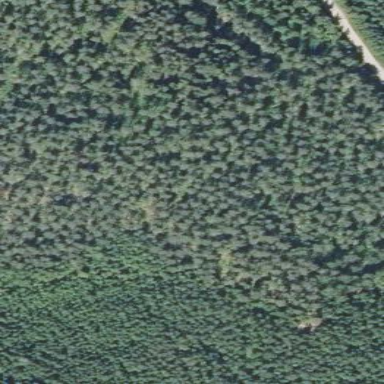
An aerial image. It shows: Needle-leaved woodland.